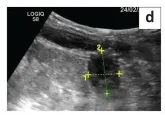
(d) The left ovary is bulky with a dominant follicle.
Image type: radiology (ultrasound)